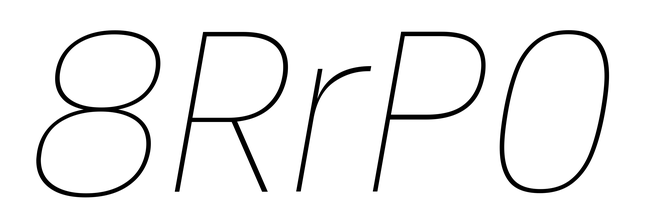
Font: Poppins-ThinItalic